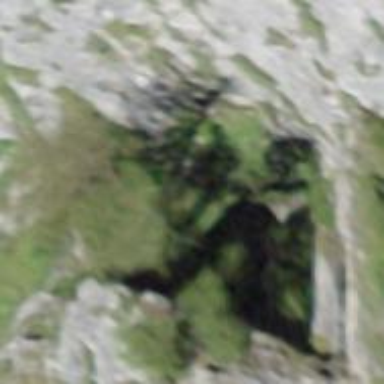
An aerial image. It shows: Natural cliff.